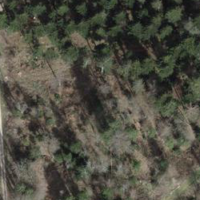
EUNIS habitat code: 44
Species observed at this site:
Tussilago farfara